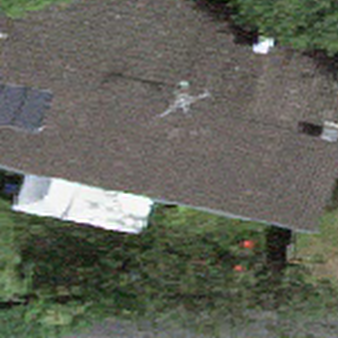
Label: other